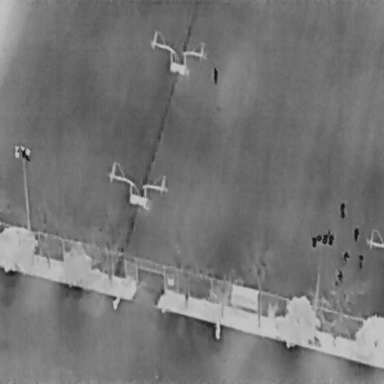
There are 12 objects shown in the infrared image, including ten People, and two Bicycles.